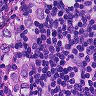
Metastatic tissue present: yes